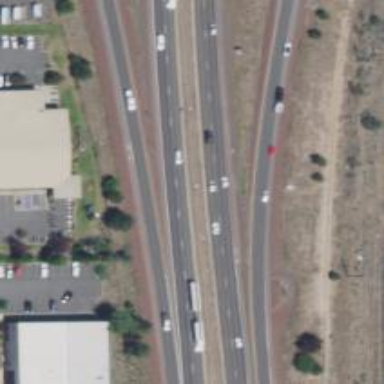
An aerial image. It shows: This image shows trunk highway that functions as expressway.